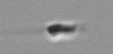
Label: flagellate_morphotype3